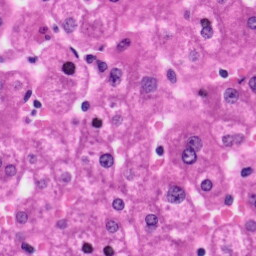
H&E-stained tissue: Liver